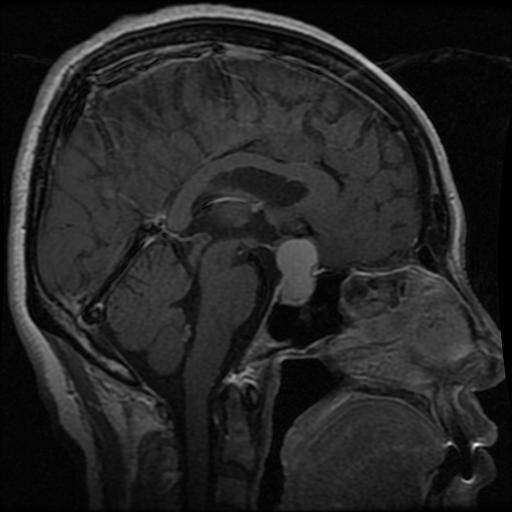
Label: pituitary